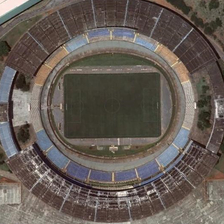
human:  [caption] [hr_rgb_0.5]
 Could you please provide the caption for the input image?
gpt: some green trees are scattered sparsely around an old stadium .

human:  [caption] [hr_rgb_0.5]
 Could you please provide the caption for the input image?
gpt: some green trees are scattered sparsely around an old stadium .

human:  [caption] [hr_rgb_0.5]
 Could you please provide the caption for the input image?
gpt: some green trees are scattered sparsely around an old stadium .

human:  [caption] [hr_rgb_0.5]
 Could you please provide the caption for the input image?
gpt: some green trees are scattered sparsely around an old stadium .

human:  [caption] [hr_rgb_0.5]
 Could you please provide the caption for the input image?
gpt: some green trees are scattered sparsely around an old stadium .